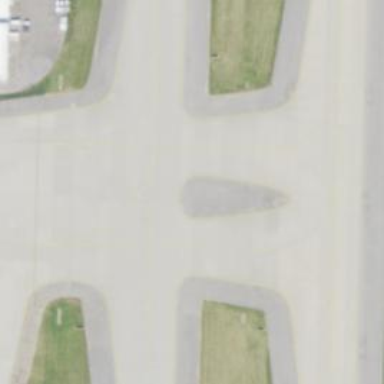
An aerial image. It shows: Image of taxiway at airport.